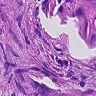
Metastatic tissue present: yes